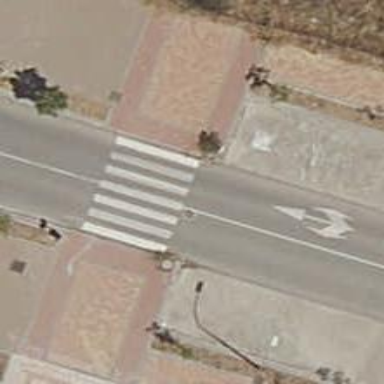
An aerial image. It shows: Uncontrolled road crossing.